Question: I have a interface
'''
interface Dot
{
// protected Random r = new Random();
void createdot(Rectangle clientrectangle, Control.ControlCollection Controls);
}
'''
and I use this interface as a base class for my derived classes as stated
'''
public class BlueDot : Dot
{
public List<Label> bluedot = new List<Label>();
Random r = new Random();
public void createdot(Rectangle ClientRectangle, Control.ControlCollection Controls)
{
for (int i = 0; i < 5; i++)
{
var temp = new Label();
temp.Location = new Point(r.Next(ClientRectangle.Right - 10), r.Next(ClientRectangle.Bottom - 20));
temp.Text = "?";
temp.Width = 10;
temp.Height = 10;
temp.ForeColor = System.Drawing.Color.Blue;
temp.BackColor = System.Drawing.Color.White;
Controls.Add(temp);
temp.Visible = true;
temp.Show();
bluedot.Add(temp);
}
}
}
'''
and
'''
public class RedDot:Dot
{
public List<Label> reddot = new List<Label>();
Random r = new Random();
public void createdot(Rectangle Clientrectangle,Control.ControlCollection Controls)
{
for (int z = 0; z < 10; z++)
{
var temp2 = new Label();
temp2.Location = new Point(r.Next(Clientrectangle.Right - 10), r.Next(Clientrectangle.Bottom - 20));
temp2.Text = "?";
temp2.Width = 10;
temp2.Height = 10;
temp2.ForeColor = System.Drawing.Color.Red;
temp2.BackColor = System.Drawing.Color.White;
Controls.Add(temp2);
temp2.Show();
reddot.Add(temp2);
}
}
'''
and they are called here
'''
BlueDot bdot = new BlueDot();
RedDot rdot = new RedDot();
private void Form1_Load(object sender, EventArgs e)
{
this.Activate();
bdot.createdot(this.ClientRectangle,this.Controls);
rdot.createdot(this.ClientRectangle, this.Controls);
}
'''
Why is it that I keep getting only 5 red dots even if the loop performs 10 iterations?
here is the sample output <URL> , i just cant figure out what happened to the other 5 red dots, it should be 10 red dots....
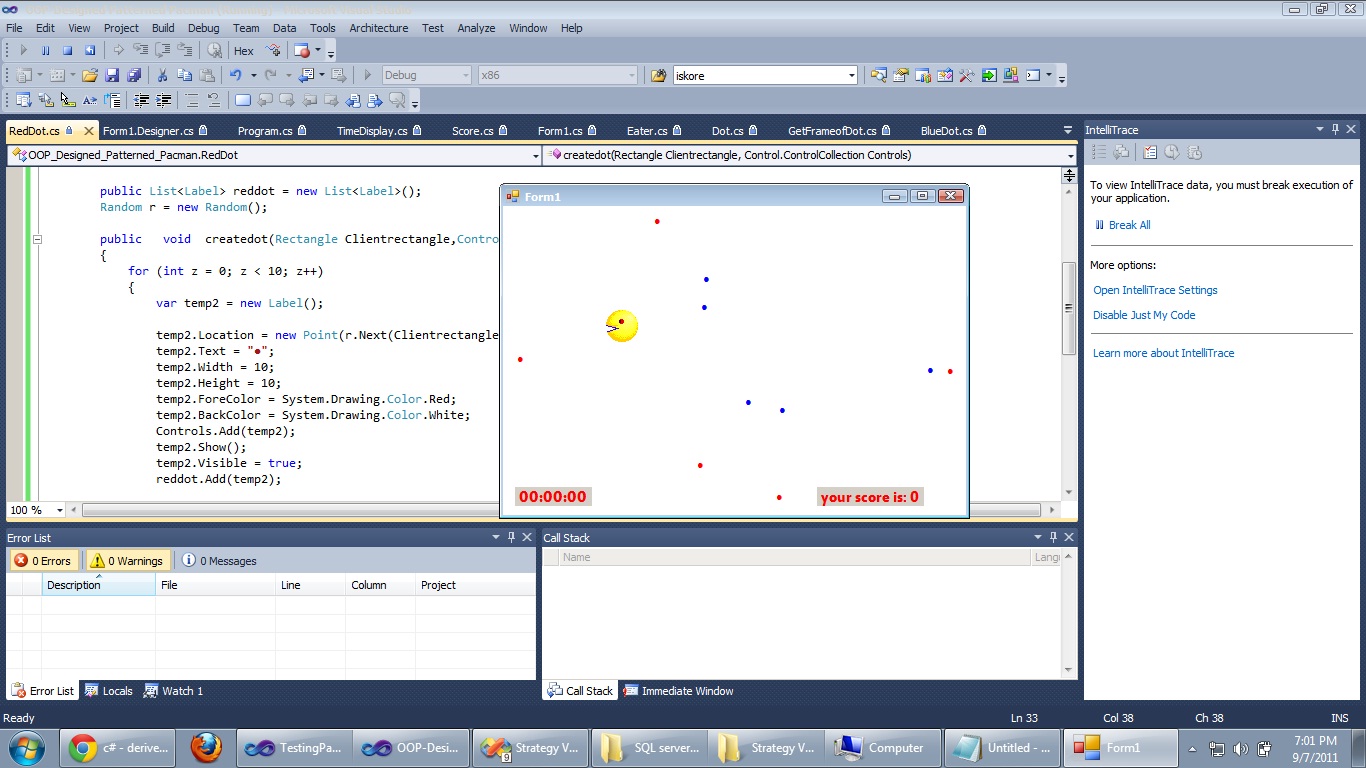
Answer: There is no inheritance problem here. The problem is the random number generator.
Try this line in your code:
'''
temp2.Location = new Point(10 * z, 10 * z);
'''
Replacing
'''
temp2.Location = new Point(r.Next(Clientrectangle.Right - 10), r.Next(Clientrectangle.Bottom - 20));
'''
You'll see your 5 blue "?"-labels and your 10 red "?"-labels
To solve the problem of the weak random number generator try your random number generator. Example:
'''
Random r = new Random((int)DateTime.Now.Ticks);
'''